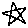
Label: star